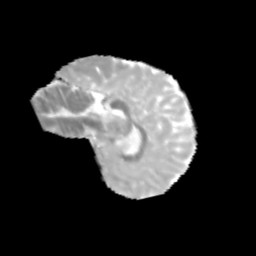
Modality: MD
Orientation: sagittal
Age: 9
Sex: female
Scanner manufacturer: siemens
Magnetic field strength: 3 T
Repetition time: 3.8 s
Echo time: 0.07 s